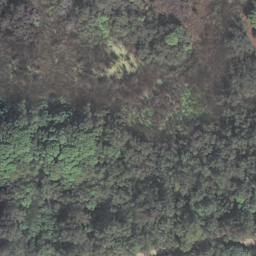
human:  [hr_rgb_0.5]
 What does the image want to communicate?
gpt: forest